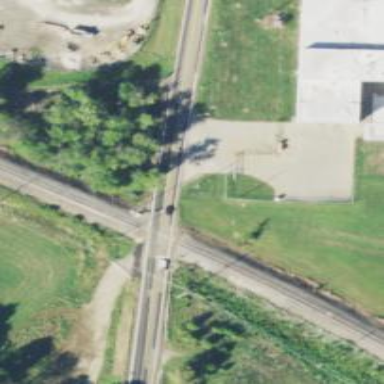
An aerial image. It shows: Railway level crossing.